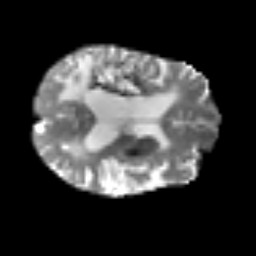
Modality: T2w
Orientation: axial
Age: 58
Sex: male
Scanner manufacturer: siemens
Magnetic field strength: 3 T
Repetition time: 3.2 s
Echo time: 0.081 s